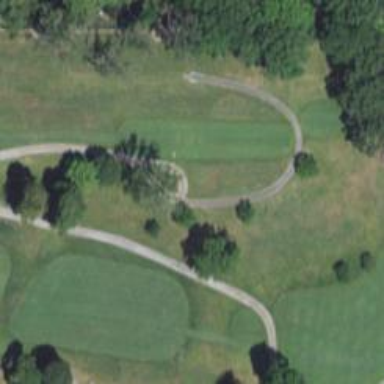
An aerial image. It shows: Service road used as golf cart path.